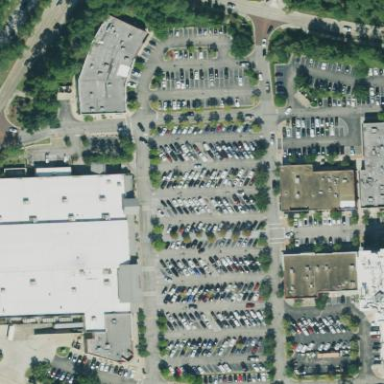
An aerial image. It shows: Parking area.